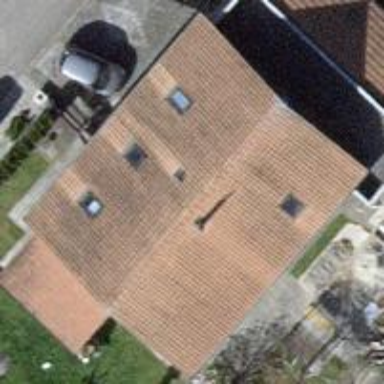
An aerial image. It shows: Detached building.